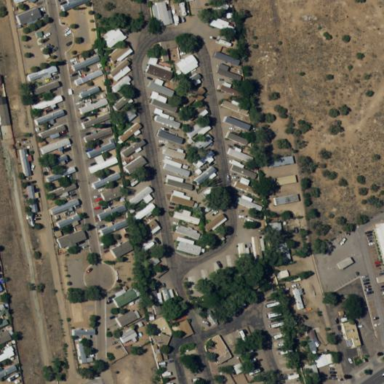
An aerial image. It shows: Caravan site for tourism.